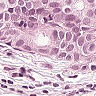
Metastatic tissue present: yes